Question: I'm using react-draft-wysiwyg wrapper for Draft.js.
On the page I have multiple instances of the Editor component.
I have problem with slowly/laggy update of the Editor UI ('onChange' event handler).
Maybe this is some hint Im getting a lot of warning in the console '[Violation] 'input' handler took <N>msA'.

My setup is:
- - - - -
Im dispatching action to handle editor state change its handled by redux-saga.
Saga will check if new content and update the store.
'''
export function* handleOnEditorStateChange({ editorState, nameSpace }) {
const actualEditorState = yield select(selectAllEditorsContent());
const editorIndexToUpdate = actualEditorState.findIndex(
editors => editors.name === nameSpace,
);
const currentContent = actualEditorState[
editorIndexToUpdate
].state.getCurrentContent();
const newContent = editorState.getCurrentContent();
const hasEditorNewContent = newContent !== currentContent;
if (hasEditorNewContent) {
const updatedEditorState = [...actualEditorState];
updatedEditorState[editorIndexToUpdate].state = editorState;
yield put(storeEditorStateAction(updatedEditorState));
}
}
'''
My redux state looks like that:
'''
...
editors: [
{
name: 'editor1',
label: 'Editor 1',
state: {... _immutable - draftjs }
},
{
name: 'editor2',
label: 'Editor 2',
state: {... _immutable - draftjs }
},
]
...
'''
Reducer:
'''
...
case STORE_EDITOR_STATE: {
const { content } = action;
return state.set('editors', content);
}
...
'''
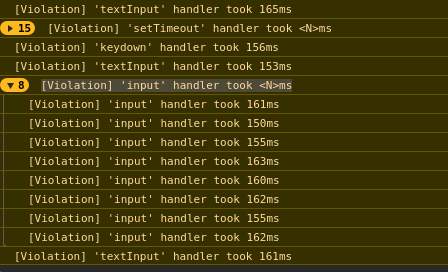
Answer: I found the solution for my problem. At least some walk around.
I have changed the way I'm handling action in my action watcher saga.
Instead of 'takaLates' effect I changed to 'throttle' with a small delay. And it's much much better.